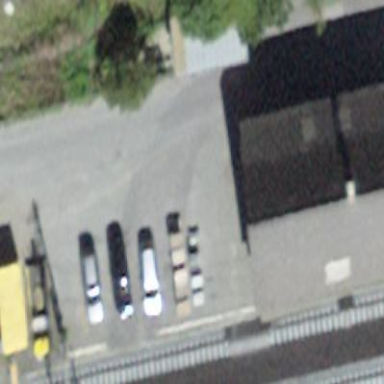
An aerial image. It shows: Train station building.